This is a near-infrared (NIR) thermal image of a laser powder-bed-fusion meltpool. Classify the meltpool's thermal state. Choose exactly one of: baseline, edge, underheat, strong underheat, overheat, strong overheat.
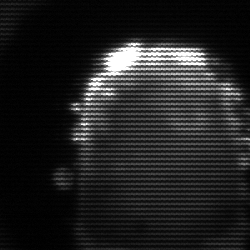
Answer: baseline